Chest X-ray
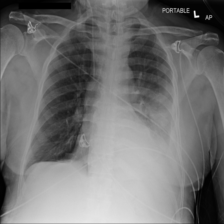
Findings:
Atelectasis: negative
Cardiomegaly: negative
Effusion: positive
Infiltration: negative
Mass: negative
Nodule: negative
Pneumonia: negative
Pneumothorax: negative
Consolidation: negative
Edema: negative
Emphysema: negative
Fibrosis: negative
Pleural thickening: negative
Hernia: negative